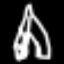
Label: The Eiffel Tower